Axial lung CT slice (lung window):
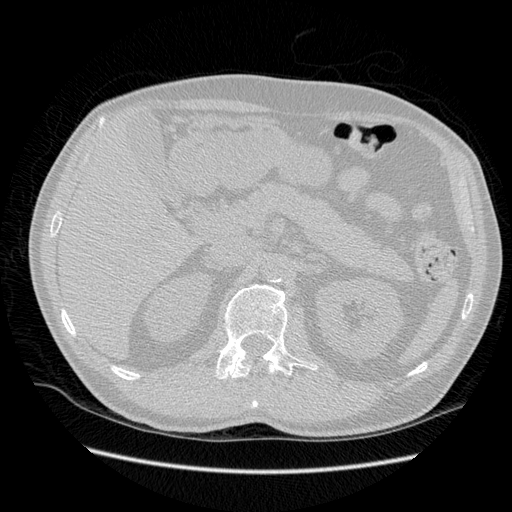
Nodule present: no